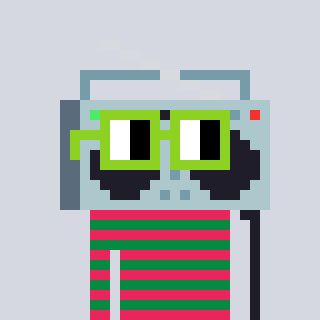
a pixel art character with square light green glasses, a boombox-shaped head and a green-colored body on a cool background